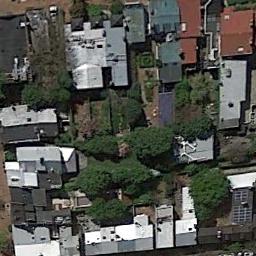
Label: dense_residential